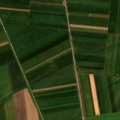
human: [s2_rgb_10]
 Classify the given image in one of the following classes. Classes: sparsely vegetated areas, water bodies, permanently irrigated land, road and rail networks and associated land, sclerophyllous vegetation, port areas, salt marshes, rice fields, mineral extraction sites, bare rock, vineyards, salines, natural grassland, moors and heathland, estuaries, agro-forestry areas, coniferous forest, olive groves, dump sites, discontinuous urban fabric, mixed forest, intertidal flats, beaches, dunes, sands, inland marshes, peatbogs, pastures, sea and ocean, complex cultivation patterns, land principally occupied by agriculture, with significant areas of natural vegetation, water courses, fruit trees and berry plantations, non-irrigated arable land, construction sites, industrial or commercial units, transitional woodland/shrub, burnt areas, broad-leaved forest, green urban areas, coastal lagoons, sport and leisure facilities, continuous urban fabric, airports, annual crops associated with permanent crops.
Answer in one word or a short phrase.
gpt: non-irrigated arable land